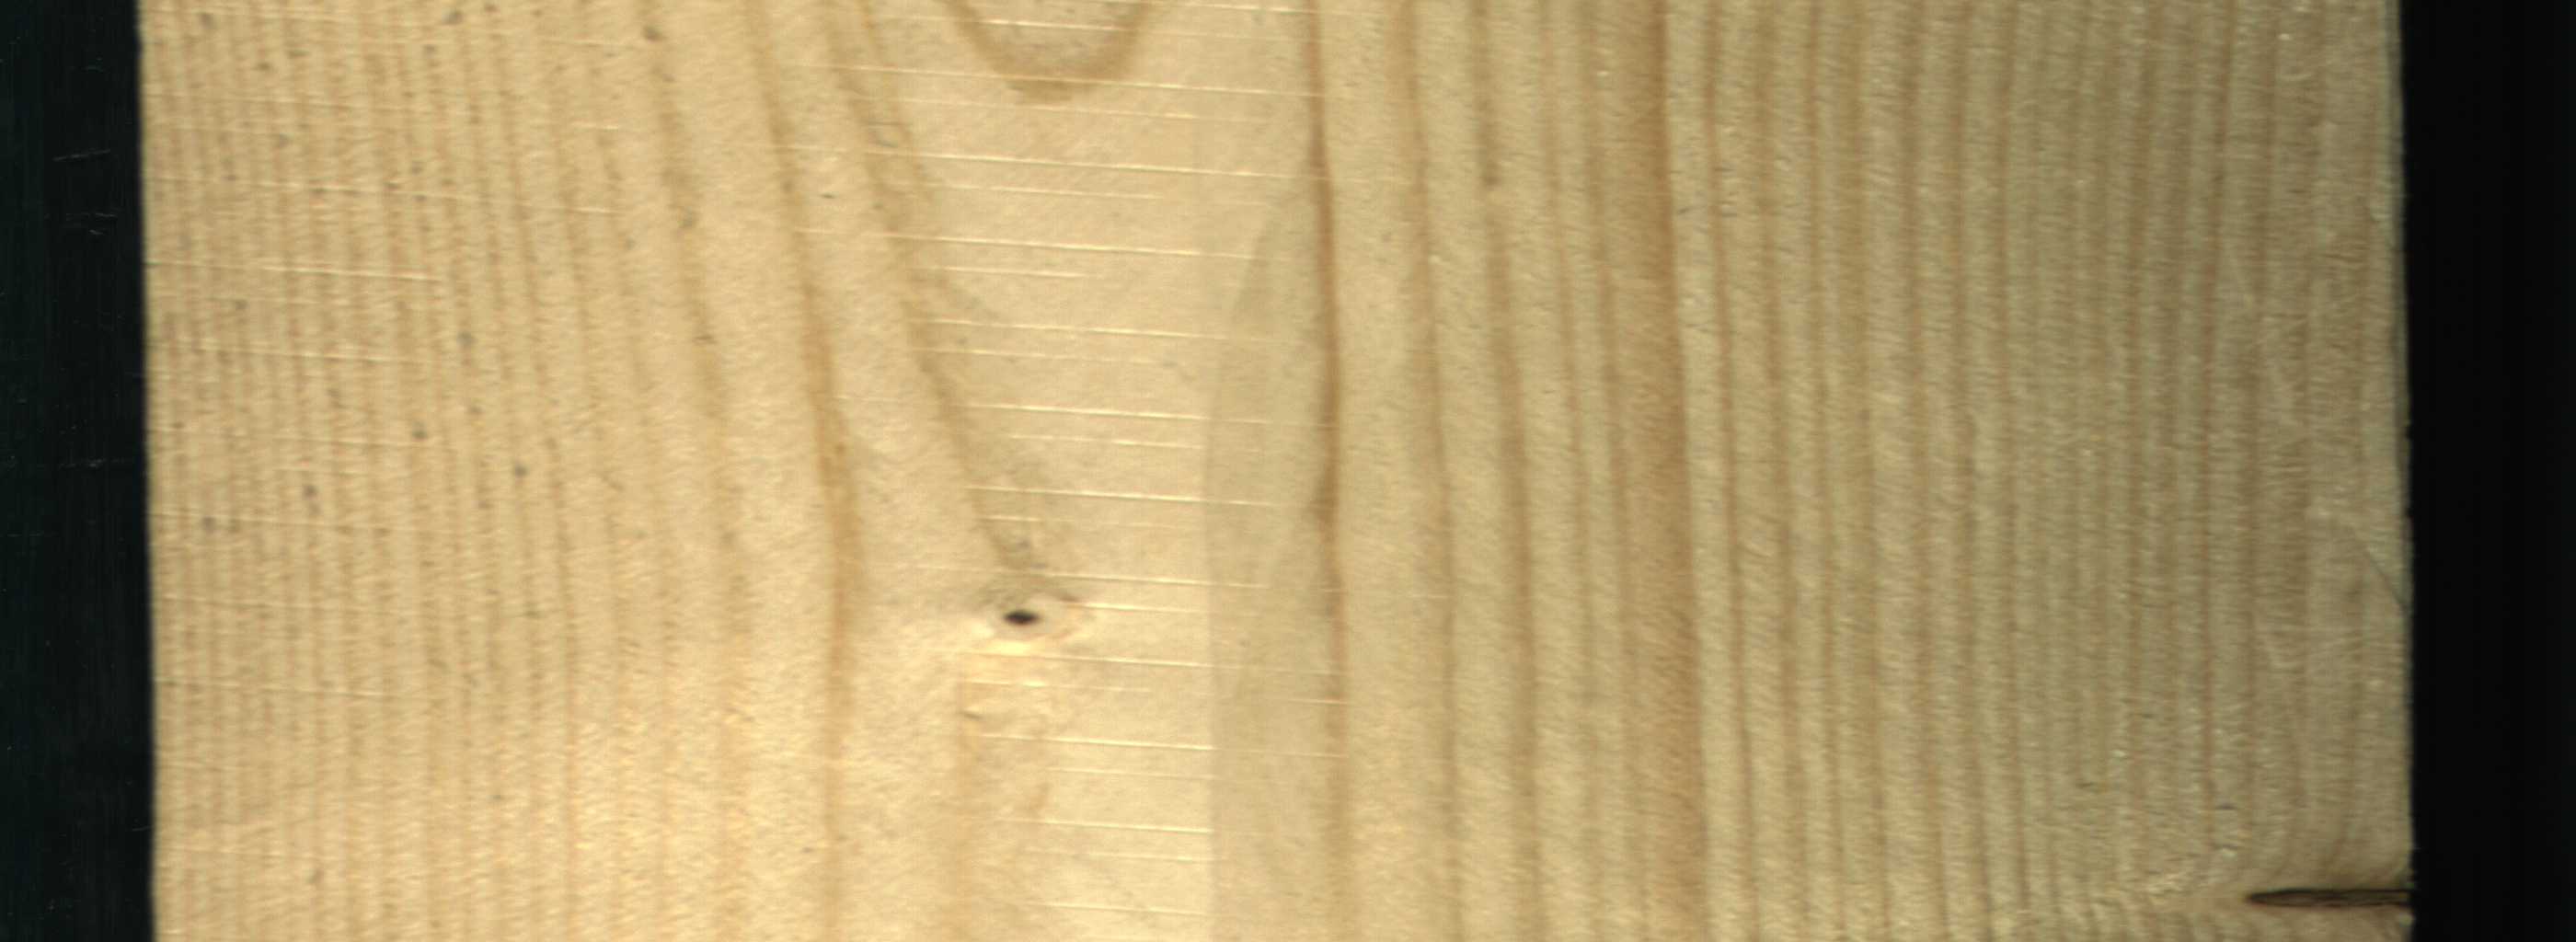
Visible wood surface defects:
Dead_Knot
Live_Knot